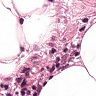
Metastatic tissue present: yes